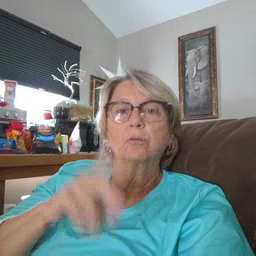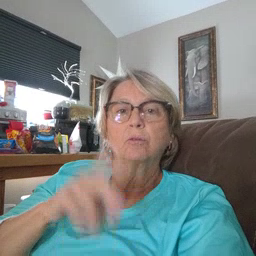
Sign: rain